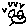
Label: bird